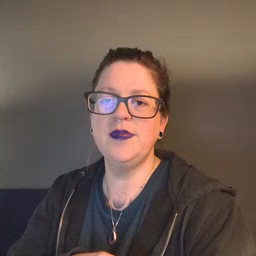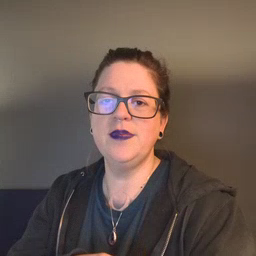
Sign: orange